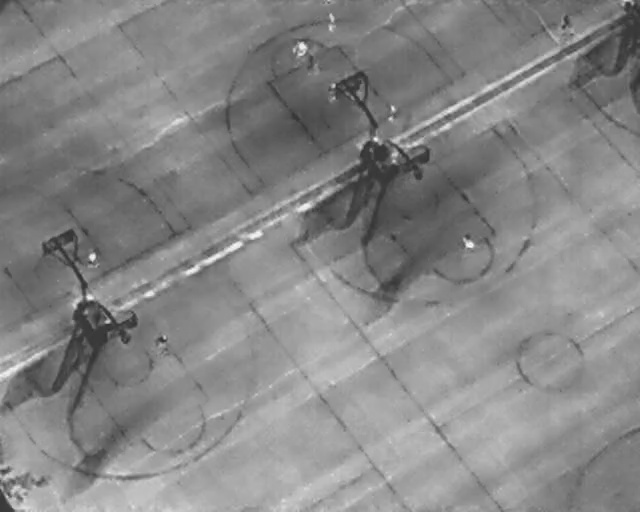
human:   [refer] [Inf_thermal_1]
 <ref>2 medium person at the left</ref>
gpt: <box>[[12, 49, 16, 51, 2], [23, 65, 26, 67, 20]]</box>

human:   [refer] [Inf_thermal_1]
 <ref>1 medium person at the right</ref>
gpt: <box>[[71, 45, 74, 48, 4]]</box>

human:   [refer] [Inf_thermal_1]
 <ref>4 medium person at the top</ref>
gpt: <box>[[59, 20, 62, 23, 4], [50, 16, 53, 19, 2], [46, 11, 50, 13, 2], [50, 2, 53, 5, 2]]</box>